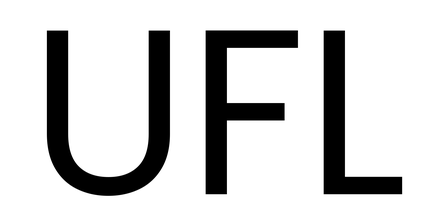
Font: Poppins-Regular